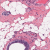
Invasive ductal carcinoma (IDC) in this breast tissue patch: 0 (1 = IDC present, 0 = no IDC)